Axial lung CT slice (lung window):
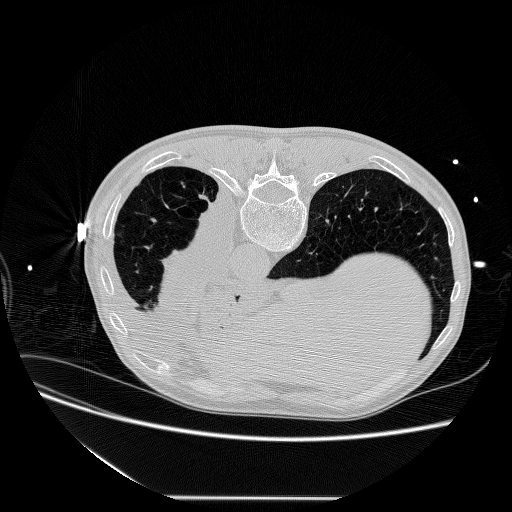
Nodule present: no